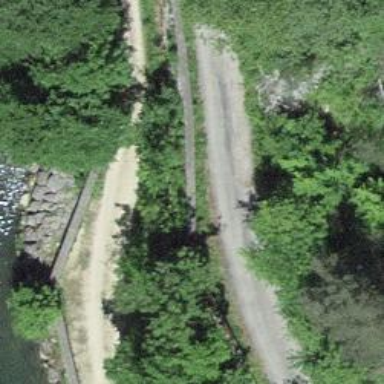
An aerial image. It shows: Paved driveway designated as service road. It also serves as shared cycleway.